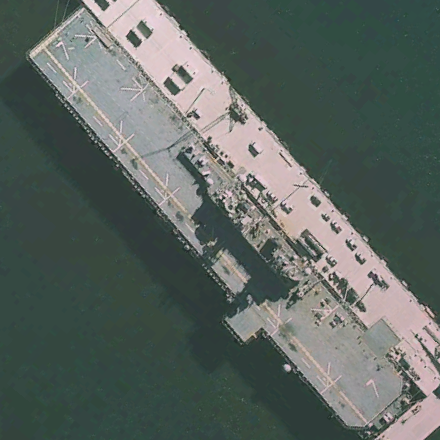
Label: assault